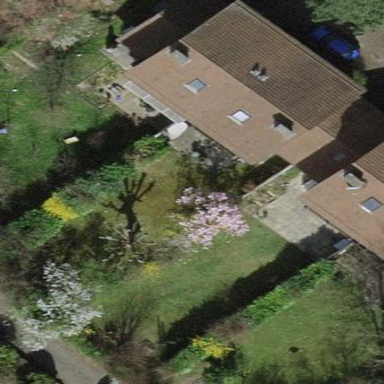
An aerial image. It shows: Garden surrounded by fence.